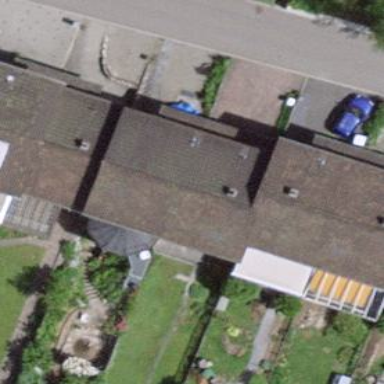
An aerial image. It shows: Terrace building.